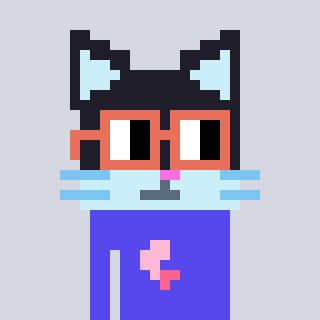
a pixel art character with square orange glasses, a cat-shaped head and a computerblue-colored body on a cool background